RGB frame:
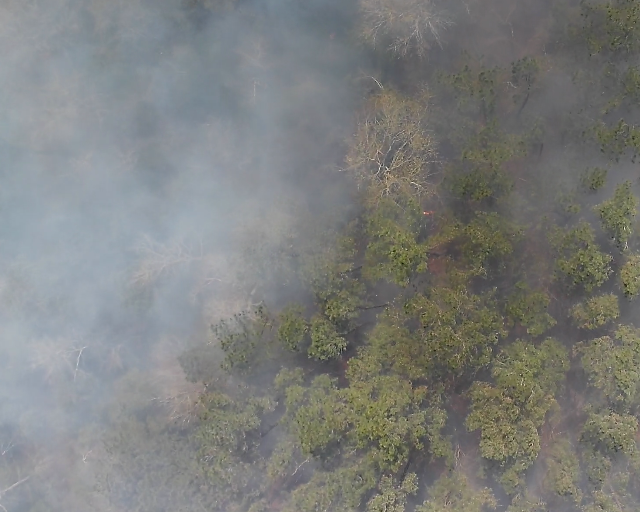
Thermal frame:
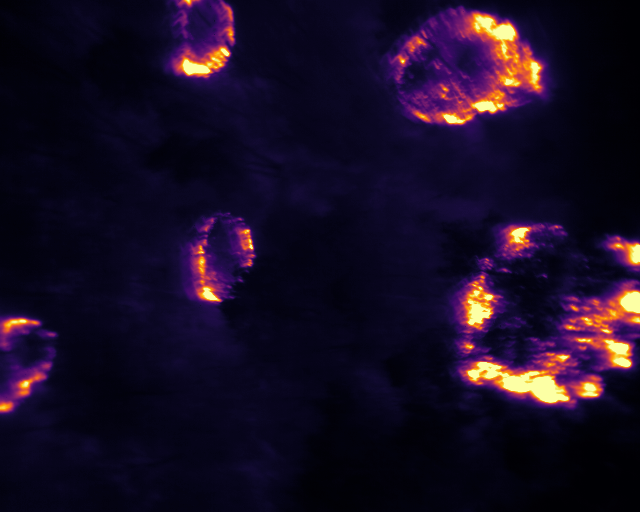
Captured: 2026-02-26 02:30:46
Pixels at or above 80 °C: 13663 (fraction of frame: 0.0417)